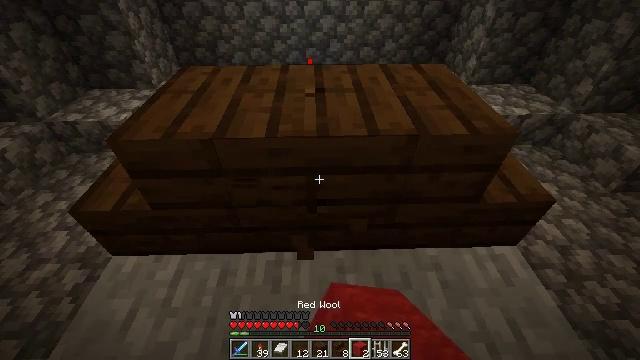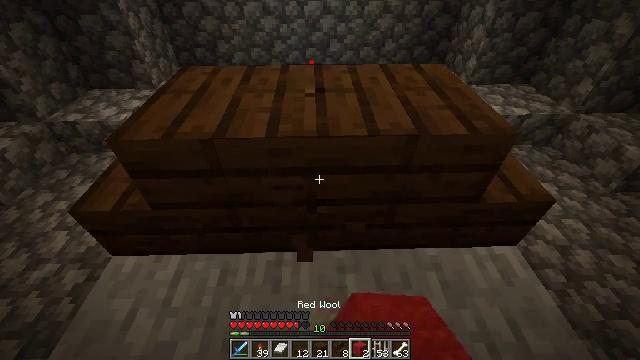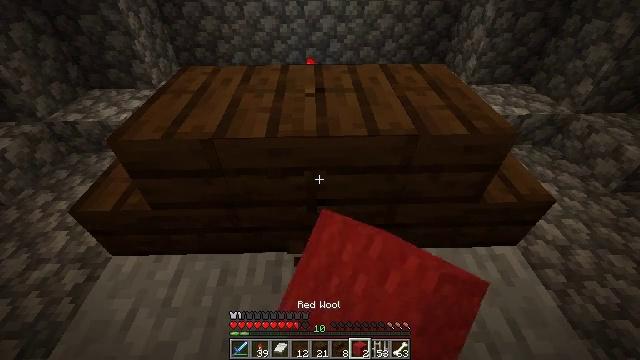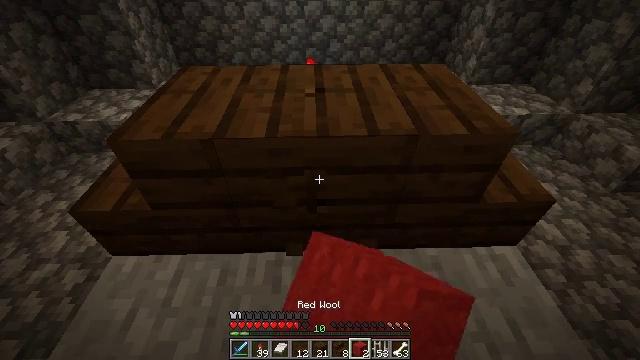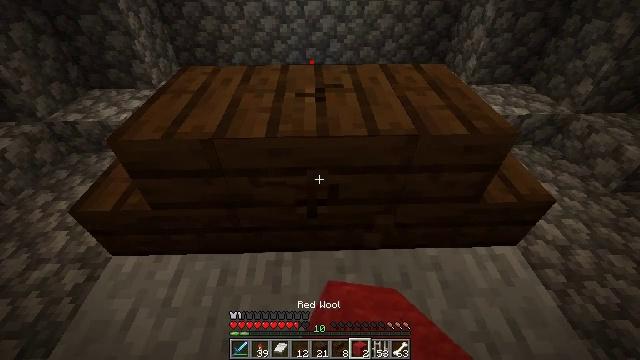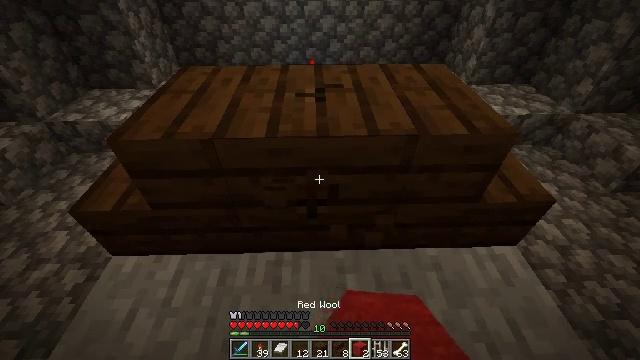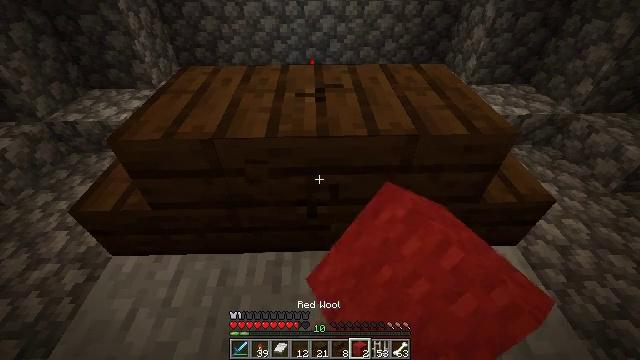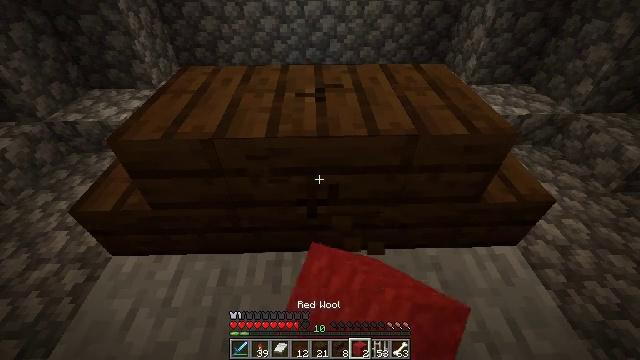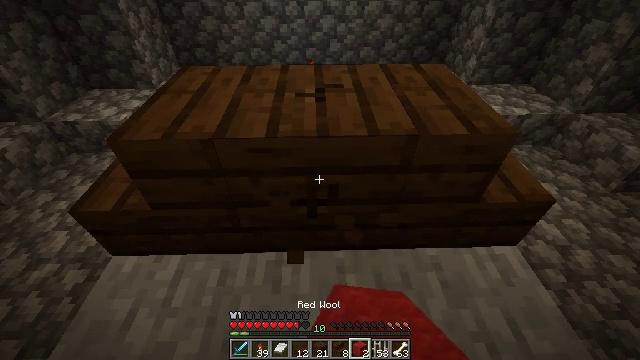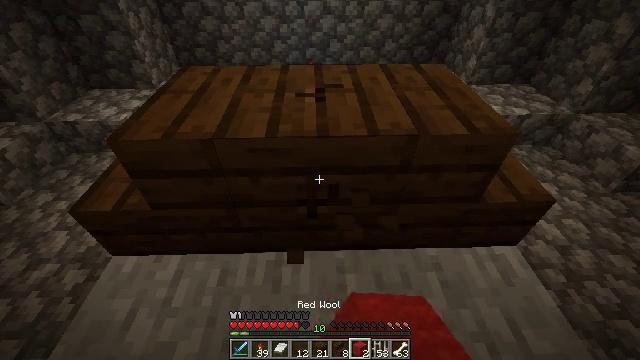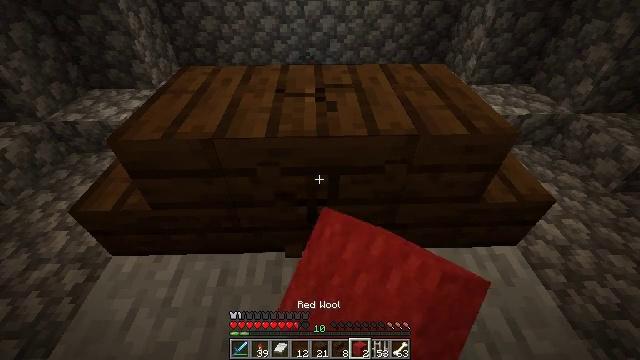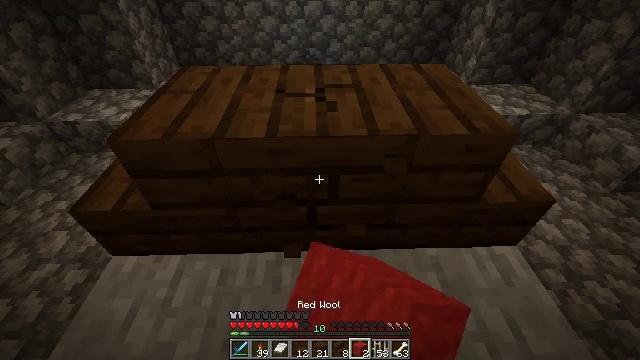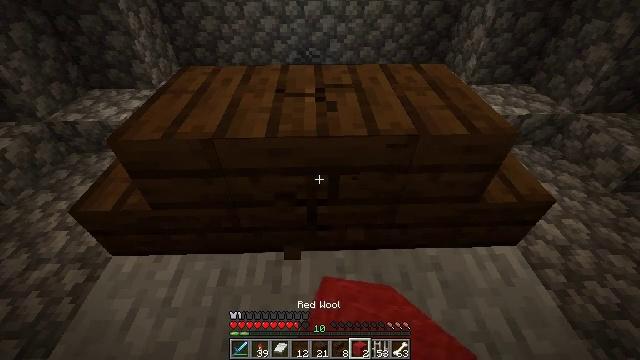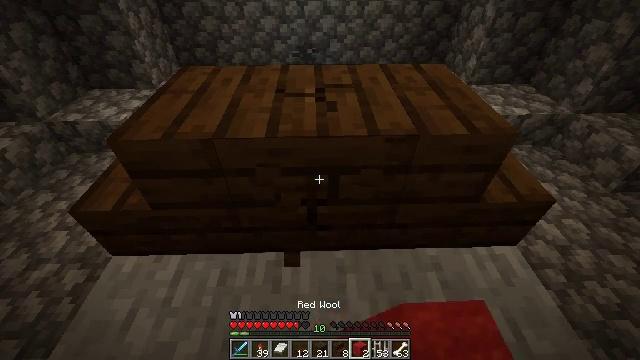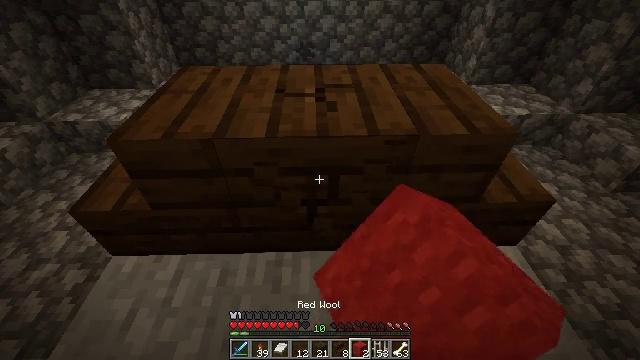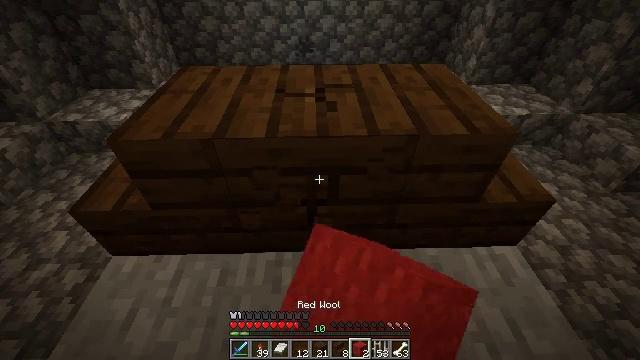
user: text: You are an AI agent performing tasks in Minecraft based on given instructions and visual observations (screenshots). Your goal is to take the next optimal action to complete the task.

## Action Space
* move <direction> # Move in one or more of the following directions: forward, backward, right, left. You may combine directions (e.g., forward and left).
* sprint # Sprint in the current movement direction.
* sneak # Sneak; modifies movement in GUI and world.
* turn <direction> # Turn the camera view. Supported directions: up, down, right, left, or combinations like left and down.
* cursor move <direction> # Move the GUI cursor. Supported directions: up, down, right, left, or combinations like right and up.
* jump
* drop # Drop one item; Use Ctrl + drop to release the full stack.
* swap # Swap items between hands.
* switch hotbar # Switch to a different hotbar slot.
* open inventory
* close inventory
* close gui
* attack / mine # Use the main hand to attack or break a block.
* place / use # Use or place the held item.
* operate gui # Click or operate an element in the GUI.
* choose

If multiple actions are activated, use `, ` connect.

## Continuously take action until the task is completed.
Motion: motion action
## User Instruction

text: Gather some dark oak planks.
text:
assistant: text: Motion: attack / mine
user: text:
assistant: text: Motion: attack / mine
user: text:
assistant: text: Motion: attack / mine
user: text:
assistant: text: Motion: attack / mine
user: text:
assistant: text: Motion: attack / mine
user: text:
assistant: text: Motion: attack / mine
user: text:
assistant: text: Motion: attack / mine
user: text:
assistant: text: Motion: attack / mine
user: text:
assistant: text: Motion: attack / mine
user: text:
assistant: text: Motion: attack / mine
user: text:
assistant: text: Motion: attack / mine
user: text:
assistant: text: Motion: attack / mine
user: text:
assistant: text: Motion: attack / mine
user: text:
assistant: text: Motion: attack / mine
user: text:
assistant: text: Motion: attack / mine
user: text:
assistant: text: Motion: attack / mine
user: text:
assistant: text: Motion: attack / mine
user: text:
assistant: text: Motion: attack / mine
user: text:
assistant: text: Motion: attack / mine
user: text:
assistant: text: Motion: attack / mine
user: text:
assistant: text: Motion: attack / mine
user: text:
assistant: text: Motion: attack / mine
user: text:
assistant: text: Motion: attack / mine
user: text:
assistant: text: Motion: attack / mine
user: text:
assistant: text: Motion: attack / mine
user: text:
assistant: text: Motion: attack / mine
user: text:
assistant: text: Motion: attack / mine
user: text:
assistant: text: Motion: attack / mine
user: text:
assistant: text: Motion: attack / mine
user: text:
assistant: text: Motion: attack / mine